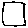
Label: square